Question: I've been stock in this problem:

'''
Imports System.ComponentModel
Imports System.Data.SqlClient
Public Class Form1
Dim MyConnection As SqlConnection = New SqlConnection("Server=DESKTOP-I0N45MV\SQL2012;Database=user;uid=;pwd=")
Dim MyDataAdapter As New SqlDataAdapter()
Dim MyDataAdapter1 As New SqlDataAdapter()
Dim Result As String
Dim Result1 As String
Private Sub login_Click(sender As Object, e As EventArgs) Handles login.Click
MyDataAdapter.SelectCommand = New SqlCommand()
MyDataAdapter1.SelectCommand = New SqlCommand()
MyDataAdapter.SelectCommand.Connection = MyConnection
MyDataAdapter1.SelectCommand.Connection = MyConnection
MyDataAdapter.SelectCommand.CommandText = "Select Username From users WHERE Username ='" & user_.Text & "'"
MyDataAdapter1.SelectCommand.CommandText = "Select Password From users WHERE Password ='" & pass_.Text & "'"
MyConnection.Open()
Result = MyDataAdapter.SelectCommand.ExecuteScalar()
Result1 = MyDataAdapter1.SelectCommand.ExecuteScalar()
MyConnection.Close()
'''
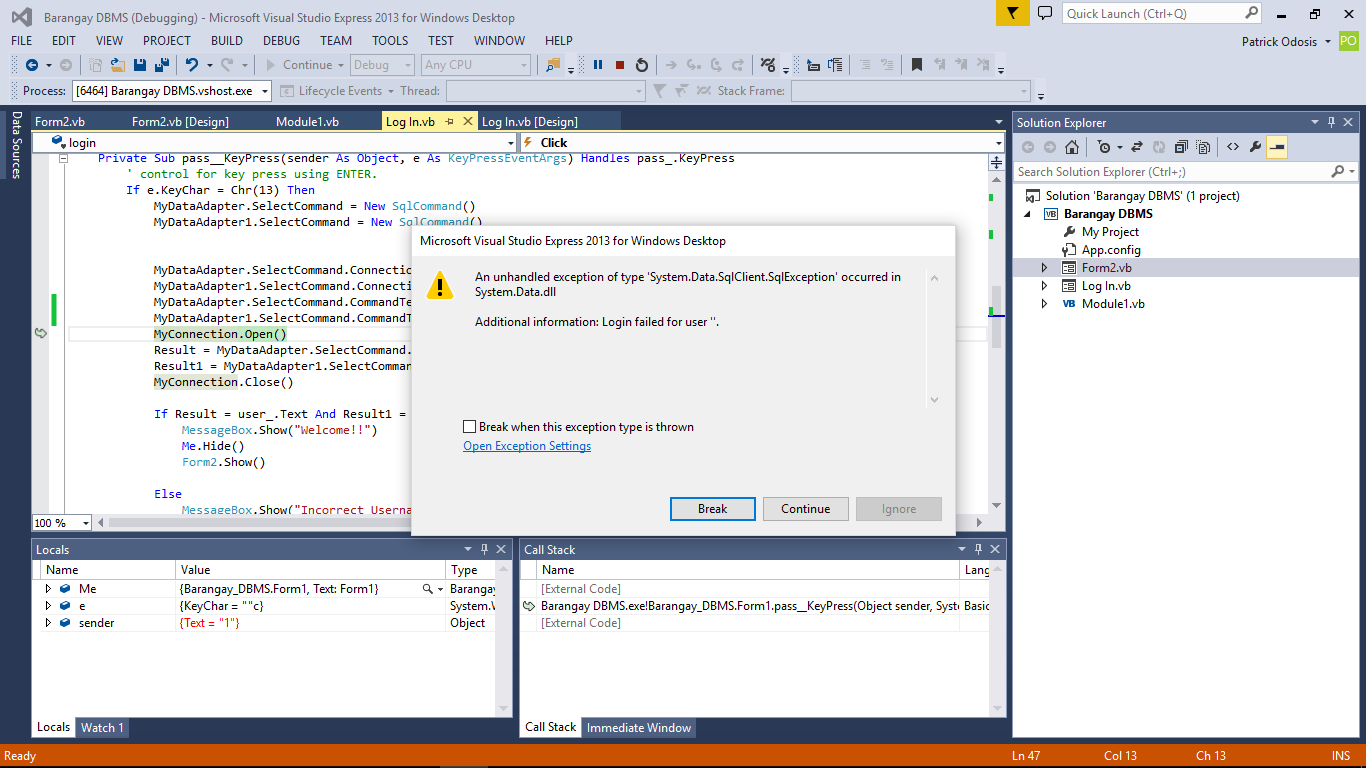
Answer: Firstly ever use this:
'MyDataAdapter.SelectCommand.CommandText = "SELECT Username FROM users WHERE Username ='" & user_.Text & "'"' since it will let your code be injectable by SQL injection, use a <URL> instead.
Secondly I don't understand why you would use two queries. Can't you do it with just one like 'SELECT Username FROM users WHERE Username = 'foo' AND Password = 'bar'' and then just use the result of this query?
Thirdly I would recommend that you pass the connection string as a parameter to your project. If you are coding a 'WinForms' project, you can access it like this : 'Dim connection As New SqlConnection(My.Settings.connectionString)'
And lastly since that's what you asked, your connection string should look like
'Server=YourServerName;Database=YourDBName;Trusted_Connection=True;'.
If you use Windows Authentication on your SQL Server, it should look remotely like this 'Server=myServerAddress;Database=myDataBase;User Id=myUsername; Password=myPassword;', if you are using username and password to authenticate.